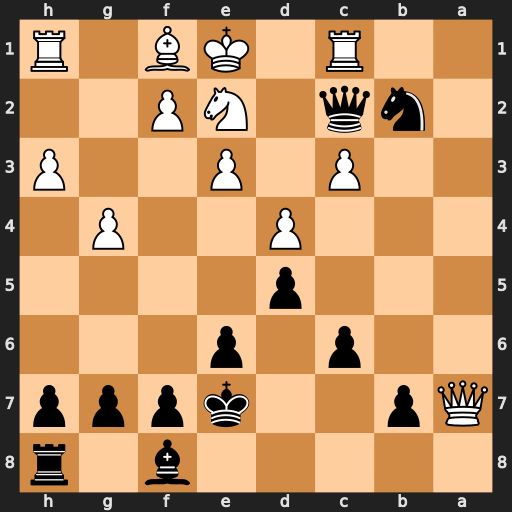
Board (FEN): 5b1r/Qp2kppp/2p1p3/3p4/3P2P1/2P1P2P/1nq1NP2/2R1KB1R
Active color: b
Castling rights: K
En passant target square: -
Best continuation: Nd3#